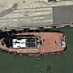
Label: Towing_vessel